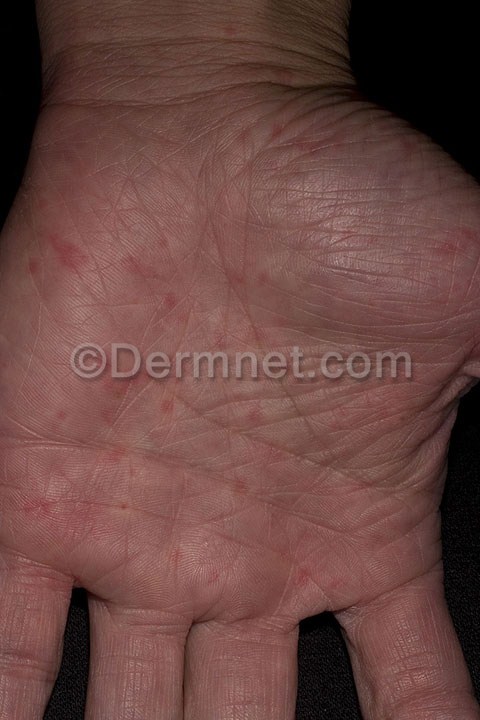
Disease: Exanthems and Drug Eruptions